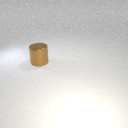
large brown metal cylinder